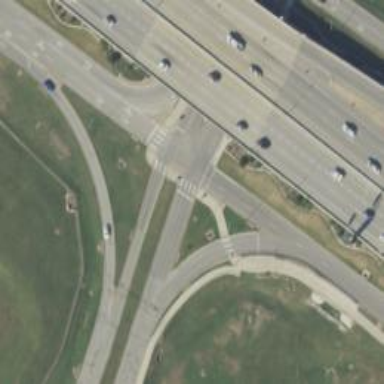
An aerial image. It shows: Crossing on the road.